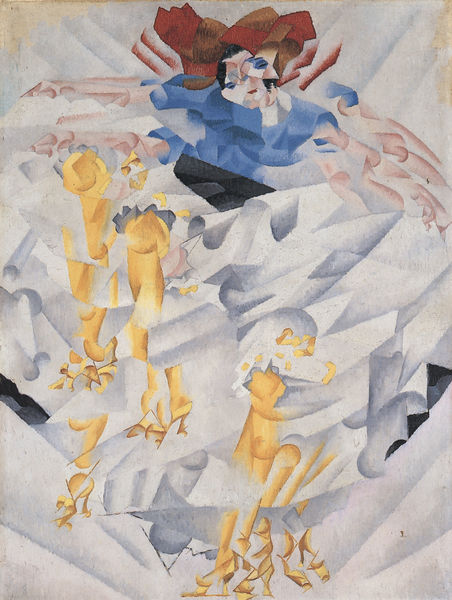
Titel: Dinamismo di una danzatrice
Künstler: Gino Severini
Standort: Milano
Institution: Pinacoteca di Brera
Schlagwörter: blau, himmel, kopf, weiß, wolken, aquarell, gelb, kubismus, bewegung, braun, frau, grau, hut, kleid, nase, schwarz, rot, schnee, malerei, rock, tanz, arm, arme, augen, bluse, gesicht, mensch, hände, öl, felder, auge, figur, haare, person, tanzen, tänzerin, beine, schnell, bein, füße, ballett, schuhe, tutu, tütü, moderne, abstrakt, modern, formen, figuren, unscharf, futurismus, nach 1900, stücke, ecken, drehung, frösche, teile, facetten, abstarkt, prisma, italiener, frau holle, aufsplittung, analytischer, versplittert